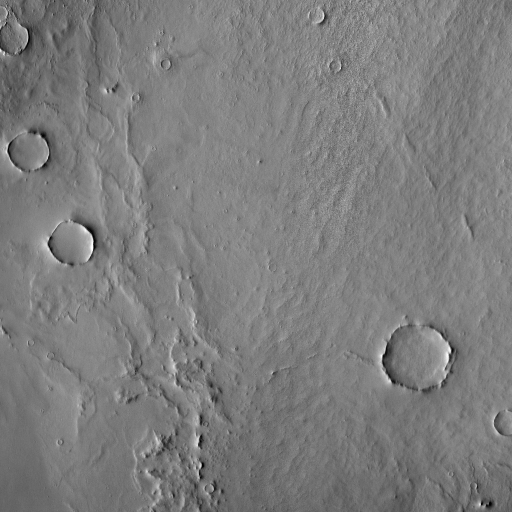
Crater classes present: Background, Other, Layered, Buried